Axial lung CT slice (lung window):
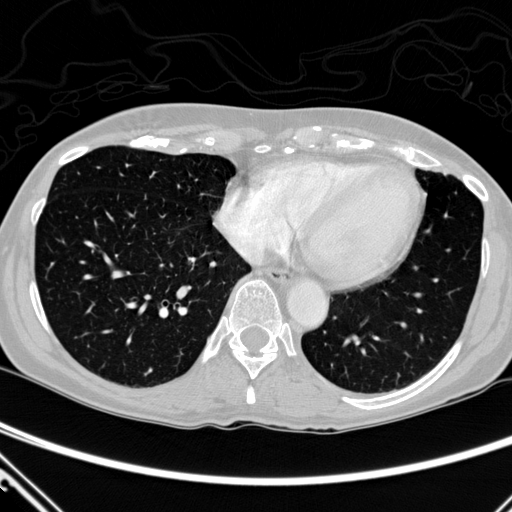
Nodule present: no